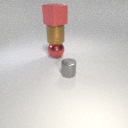
large red metal sphere below large red rubber cube